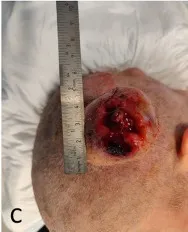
(C) PTC with an ulcerating center.
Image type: medical_photograph (skin_photograph)